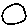
Label: moon